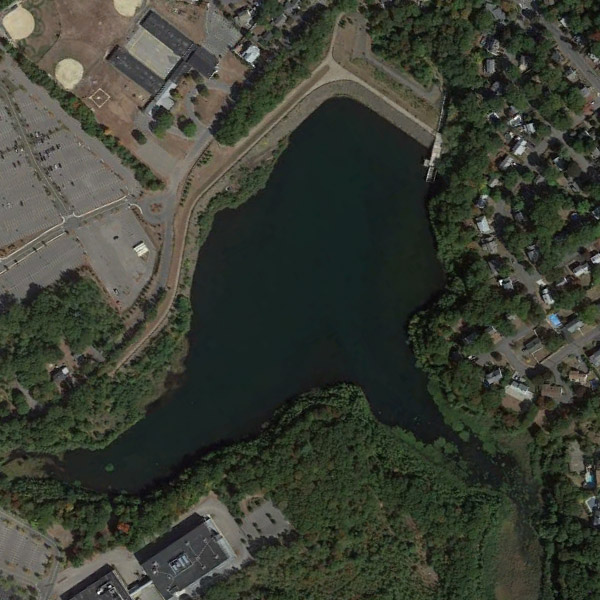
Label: Pond